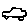
Label: car